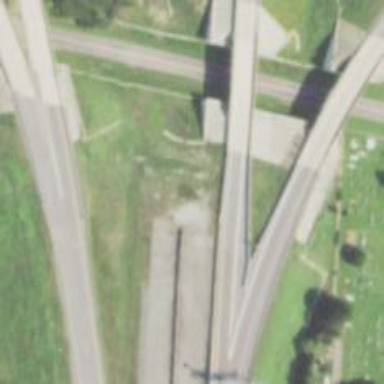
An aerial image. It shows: Bridge with beam structure.